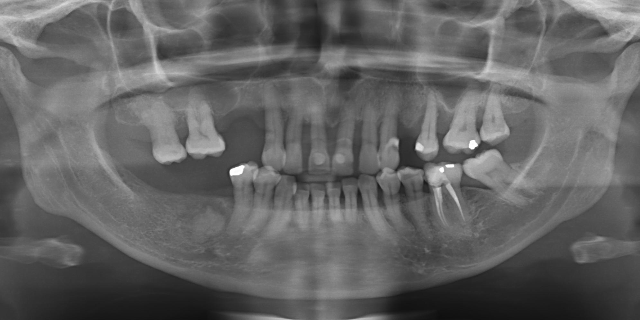
adult